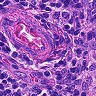
Metastatic tissue present: no